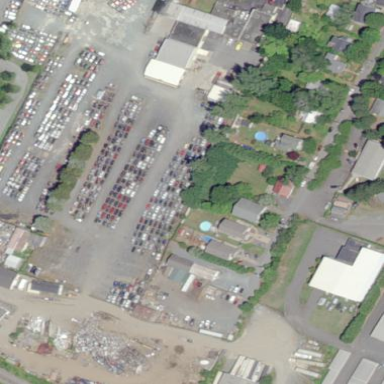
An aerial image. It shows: Recycling center.